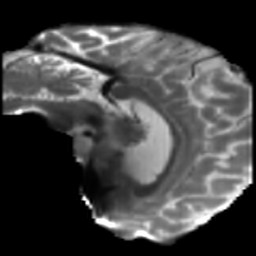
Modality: T2w
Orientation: sagittal
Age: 41
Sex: male
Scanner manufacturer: siemens
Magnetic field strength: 3 T
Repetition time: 5.25 s
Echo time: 0.08 s